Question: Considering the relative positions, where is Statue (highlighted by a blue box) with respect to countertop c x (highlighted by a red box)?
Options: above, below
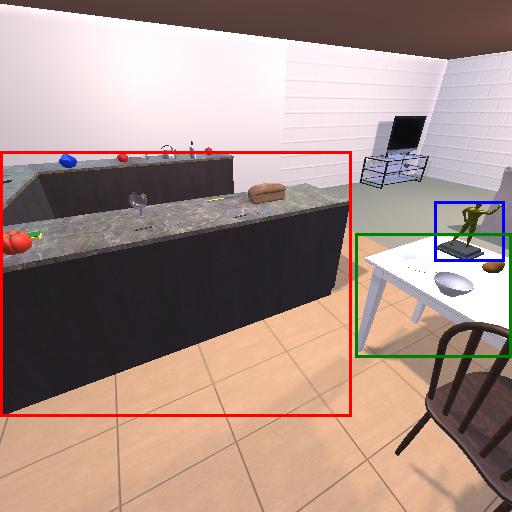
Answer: above